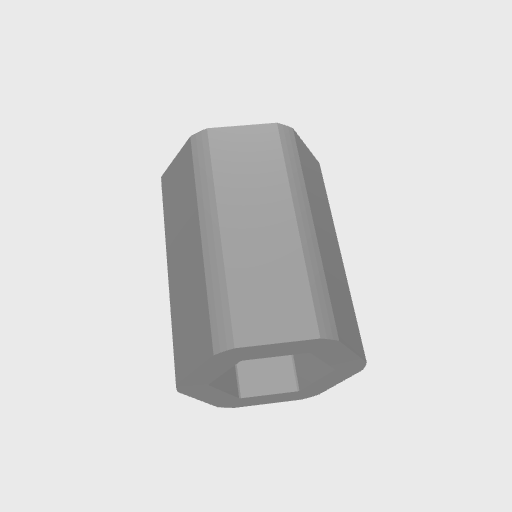
Part: Spacer8RID12ROD16